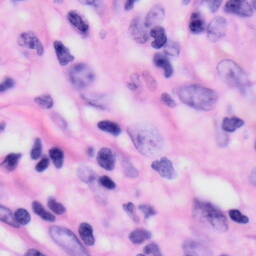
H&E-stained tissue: Skin